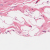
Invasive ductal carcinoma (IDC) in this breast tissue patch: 0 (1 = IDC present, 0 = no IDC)